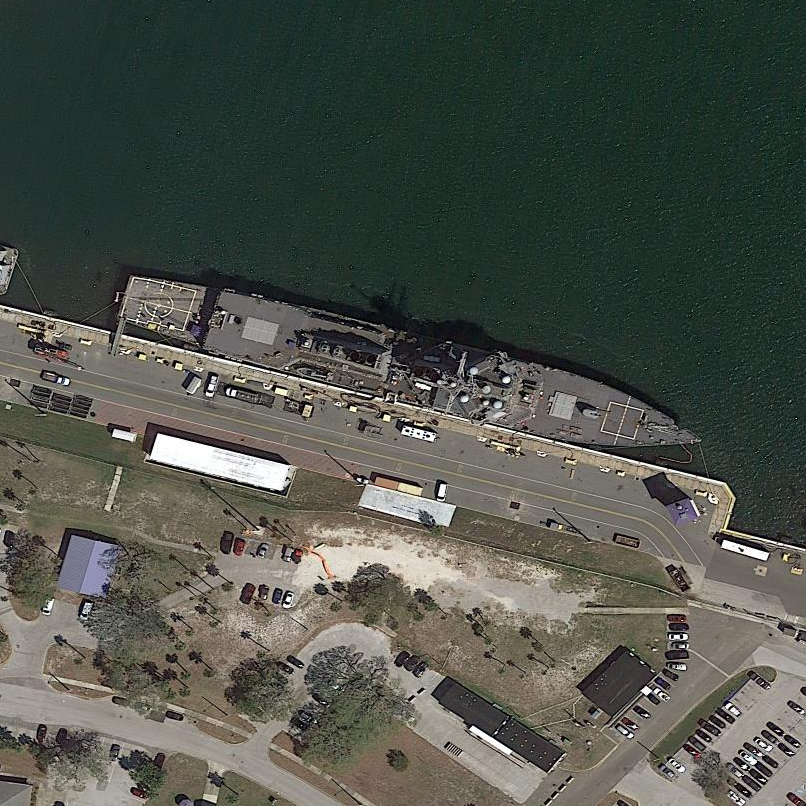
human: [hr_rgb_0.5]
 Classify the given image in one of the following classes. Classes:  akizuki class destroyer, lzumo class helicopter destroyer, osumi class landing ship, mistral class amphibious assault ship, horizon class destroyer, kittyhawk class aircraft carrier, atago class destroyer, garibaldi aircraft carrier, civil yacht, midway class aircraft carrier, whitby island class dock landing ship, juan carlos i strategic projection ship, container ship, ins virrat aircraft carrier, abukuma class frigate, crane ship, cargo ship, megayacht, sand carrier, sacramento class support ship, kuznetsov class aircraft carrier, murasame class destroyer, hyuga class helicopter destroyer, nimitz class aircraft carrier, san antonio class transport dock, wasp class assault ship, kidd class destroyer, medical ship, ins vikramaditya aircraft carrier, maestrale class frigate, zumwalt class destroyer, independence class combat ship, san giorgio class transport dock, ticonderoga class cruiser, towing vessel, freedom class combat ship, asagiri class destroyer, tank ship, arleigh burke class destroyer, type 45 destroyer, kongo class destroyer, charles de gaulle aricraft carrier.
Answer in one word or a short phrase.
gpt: Arleigh Burke class destroyer